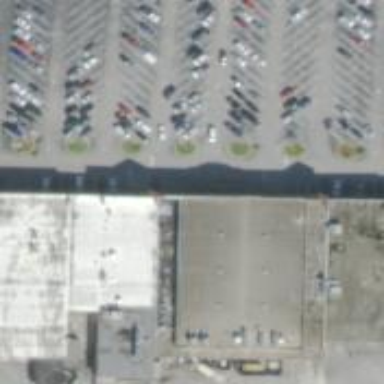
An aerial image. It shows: Supermarket.